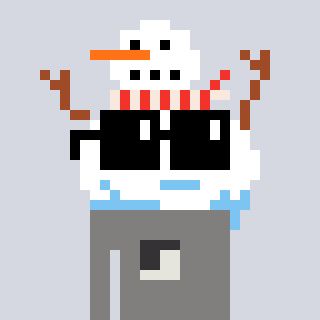
a pixel art character with square black sunglasses, a snowman-shaped head and a bluegrey-colored body on a cool background